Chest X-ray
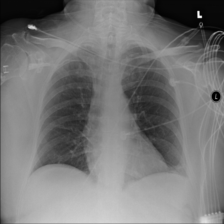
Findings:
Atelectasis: positive
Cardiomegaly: negative
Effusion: negative
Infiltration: negative
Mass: negative
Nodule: negative
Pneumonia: negative
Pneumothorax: negative
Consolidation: negative
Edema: negative
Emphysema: negative
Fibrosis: negative
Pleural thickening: negative
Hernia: negative